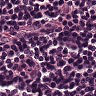
Metastatic tissue present: no